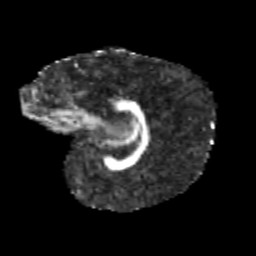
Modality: FA
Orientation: sagittal
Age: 9
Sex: female
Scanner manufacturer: siemens
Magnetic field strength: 3 T
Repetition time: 3.8 s
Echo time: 0.07 s